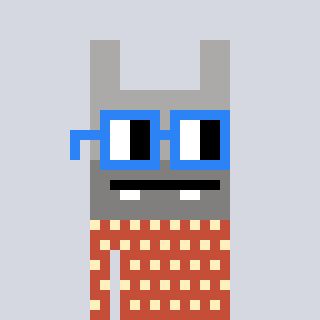
a pixel art character with square blue glasses, a rabbit-shaped head and a rust-colored body on a cool background